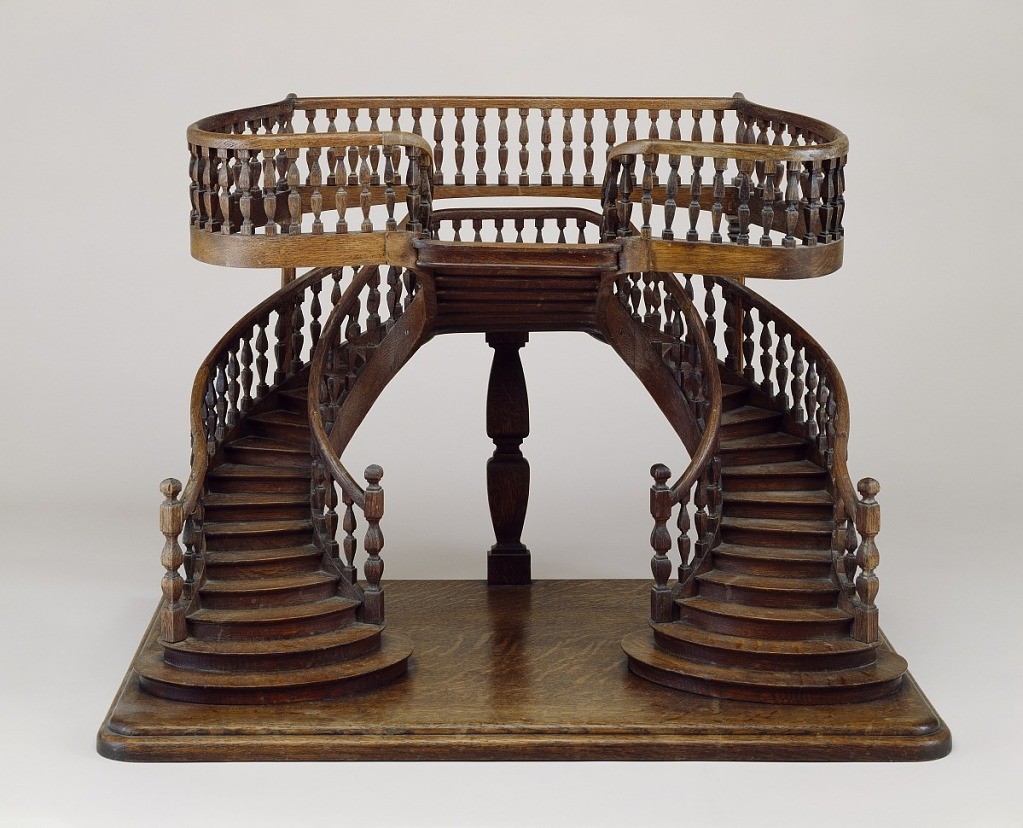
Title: staircase model
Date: mid–late 19th century
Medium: oak
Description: Double-revolution staircase model with curved double staircase with baluster railings, joining on a central landing from which a reverse single staircase rises at right angles, leading to a balcony.